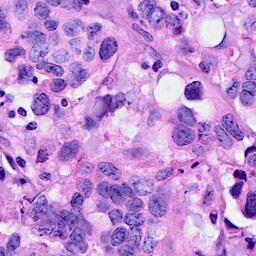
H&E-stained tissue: Breast